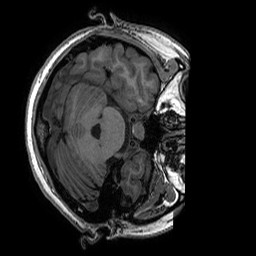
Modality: T1w
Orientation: axial
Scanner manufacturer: ge
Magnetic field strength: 3 T
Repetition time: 0.008156 s
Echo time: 0.00318 s